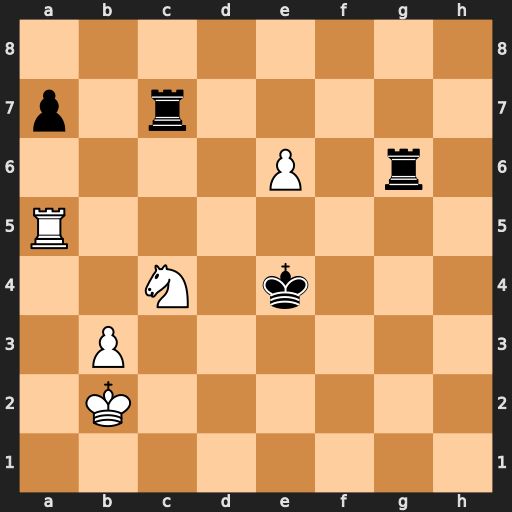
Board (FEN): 8/p1r5/4P1r1/R7/2N1k3/1P6/1K6/8
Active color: w
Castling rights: -
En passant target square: -
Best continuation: Re5+ Kd4 e7